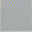
Piece: xx